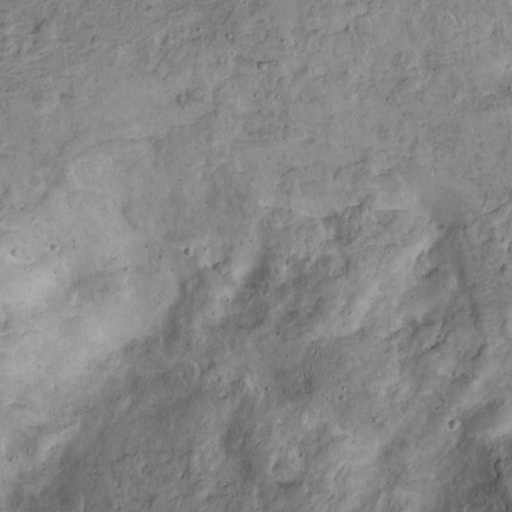
Classes present: Background, Cone